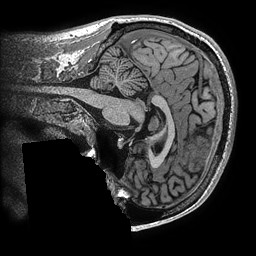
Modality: T1w
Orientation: sagittal
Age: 35
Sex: male
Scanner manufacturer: ge
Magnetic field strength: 3 T
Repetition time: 0.006952 s
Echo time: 0.00292 s